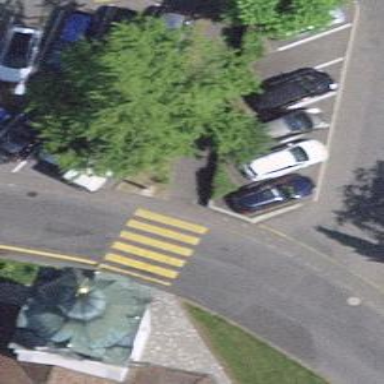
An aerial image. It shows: Pedestrian crossing with zebra markings on the footway.